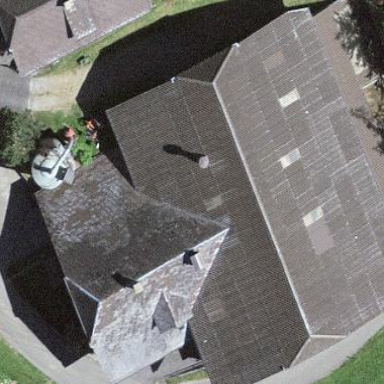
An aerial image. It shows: Farm building.